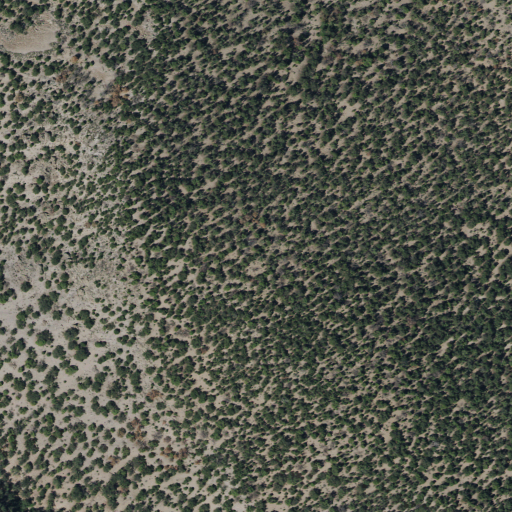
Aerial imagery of mountain in Utah named Blue Ribbon Summit containing only evergreen forest